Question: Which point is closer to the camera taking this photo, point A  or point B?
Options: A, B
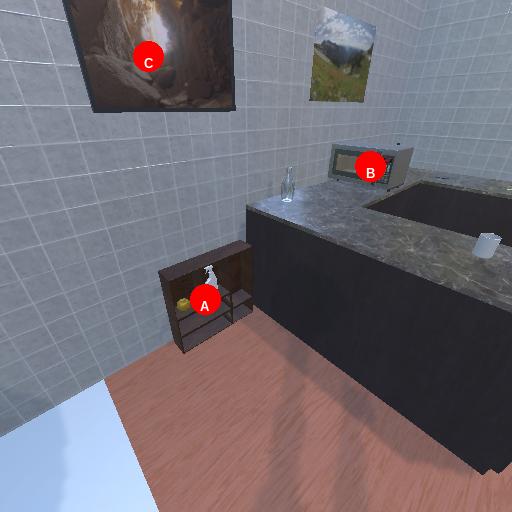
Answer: A